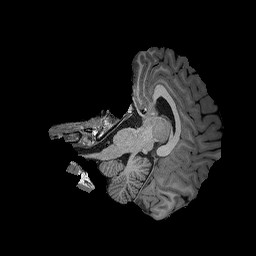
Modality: T1w
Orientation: axial
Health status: healthy